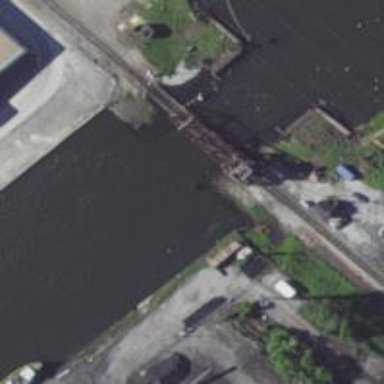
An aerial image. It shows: Bascule movable railway bridge.